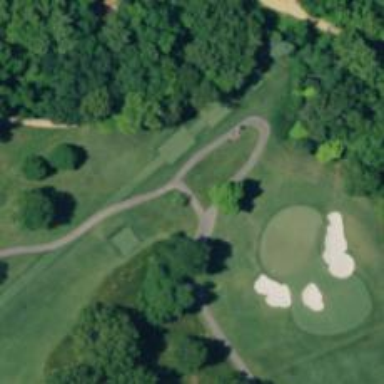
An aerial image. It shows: Path for golf carts.